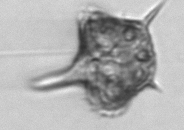
Label: Amylax